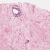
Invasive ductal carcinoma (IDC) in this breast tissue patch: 0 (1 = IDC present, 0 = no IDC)